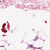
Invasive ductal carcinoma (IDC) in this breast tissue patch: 0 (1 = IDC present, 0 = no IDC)